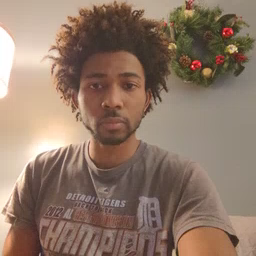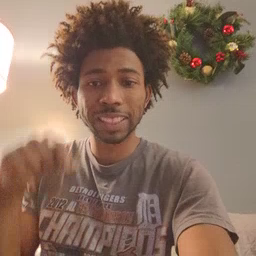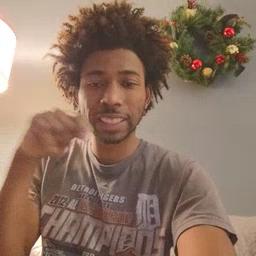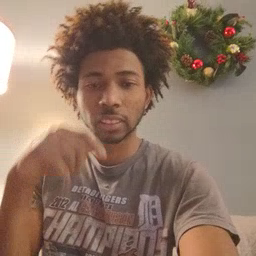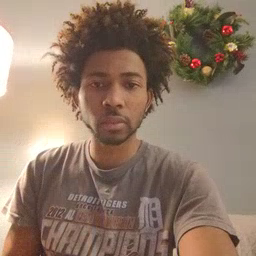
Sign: toothbrush